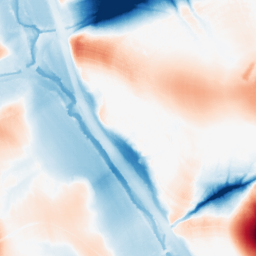
Category: morphological
Decomposition family: morphological
Decomposition parameters: operation: average
size: 50
Upsampling method: sinc_hamming
Upsampling parameters: scale: 4
kernel_size: 8
Upsampling scale: 4